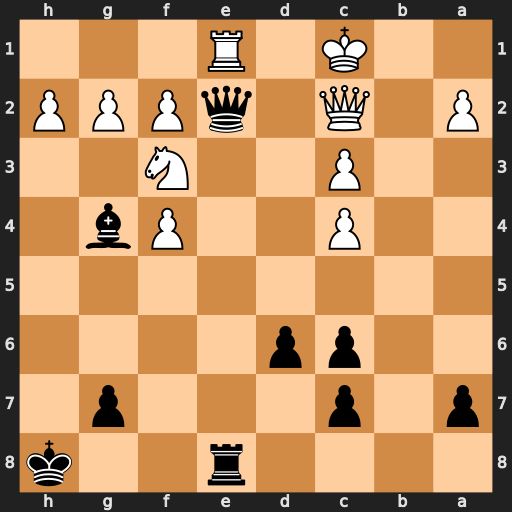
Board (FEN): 4r2k/p1p3p1/2pp4/8/2P2Pb1/2P2N2/P1Q1qPPP/2K1R3
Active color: b
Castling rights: -
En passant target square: -
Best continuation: Qxe1+ Nxe1 Rxe1+ Kb2 Re2